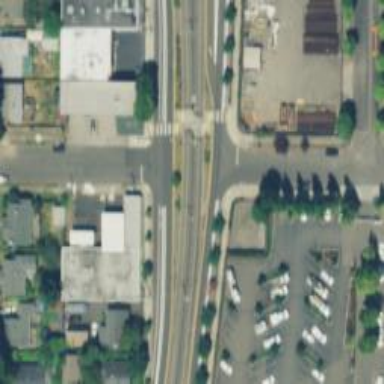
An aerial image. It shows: Light rail electrified with contact line.